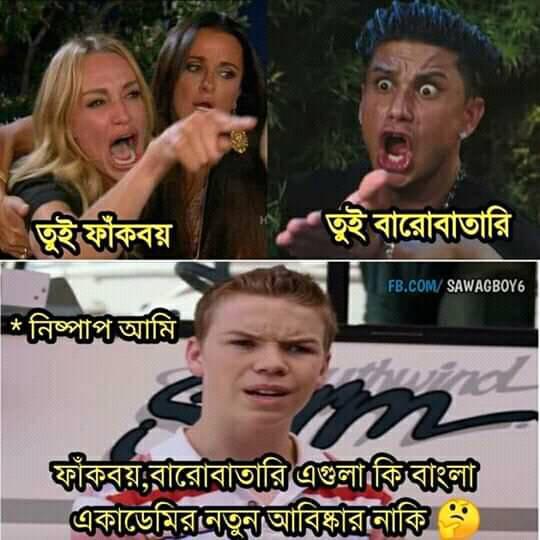
Caption: তুই ফাকবয়     তুই বারোবাতারি     *নিষ্পাপ আমি    ফাকবয়, বারোভাতারি এগুলা কি বাংলা একাডেমির নতুন আবিষ্কার নাকি
Label: non-hate